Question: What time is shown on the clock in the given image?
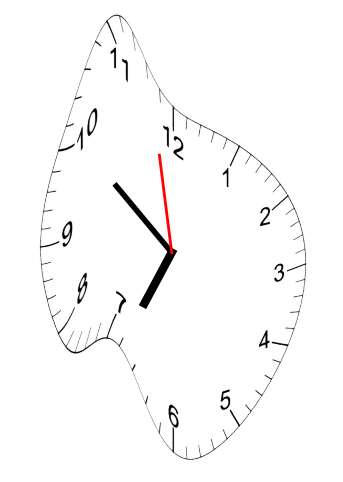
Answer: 06:50:58